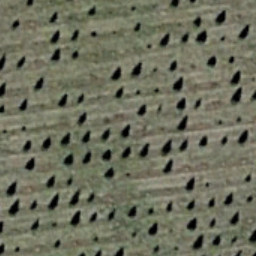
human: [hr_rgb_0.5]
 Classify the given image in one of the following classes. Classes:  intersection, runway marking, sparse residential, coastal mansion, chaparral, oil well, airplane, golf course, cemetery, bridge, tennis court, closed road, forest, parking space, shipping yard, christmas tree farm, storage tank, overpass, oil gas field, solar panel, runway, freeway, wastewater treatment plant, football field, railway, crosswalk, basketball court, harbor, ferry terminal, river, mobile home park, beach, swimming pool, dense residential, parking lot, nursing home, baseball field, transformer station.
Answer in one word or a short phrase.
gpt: christmas tree farm